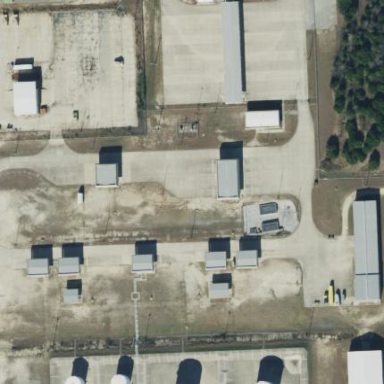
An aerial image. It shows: Military fuel area enclosed by fence.